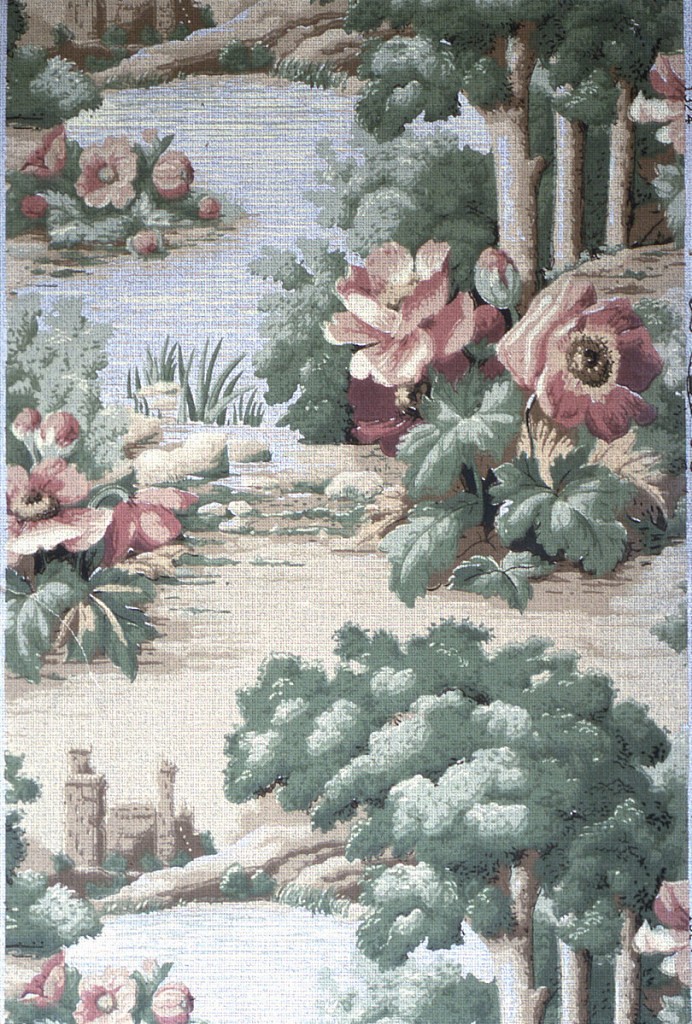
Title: Sidewall - sample
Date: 1906–08
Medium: Machine-printed
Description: Landscape scene, including large red flowers and foliage, a ruin, and three trees. Printed in red, green and tan.